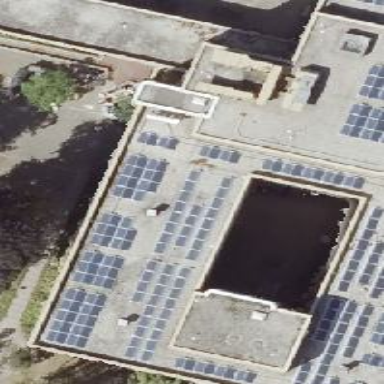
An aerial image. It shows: Solar power generator using photovoltaic method with solar photovoltaic panel types.